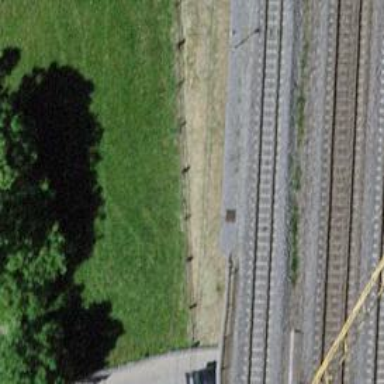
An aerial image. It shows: Narrow-gauge railway bridge with electrified contact lines and one track.